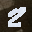
Label: 2